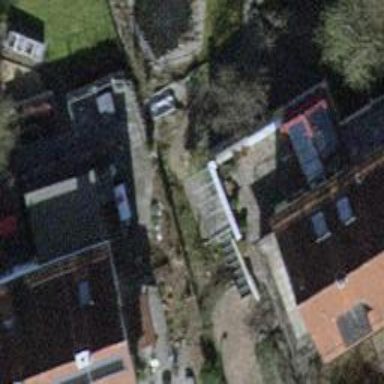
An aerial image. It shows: Building with tile roof.